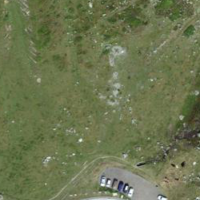
EUNIS habitat code: 26
Species observed at this site:
Oenanthe oenanthe